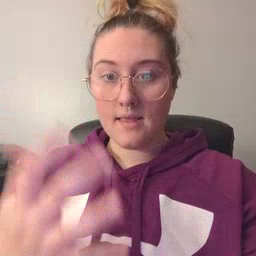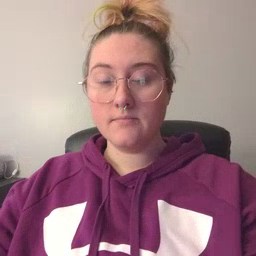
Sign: many